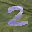
Label: 2